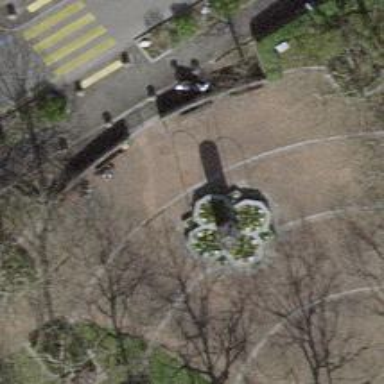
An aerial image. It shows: Fountain.